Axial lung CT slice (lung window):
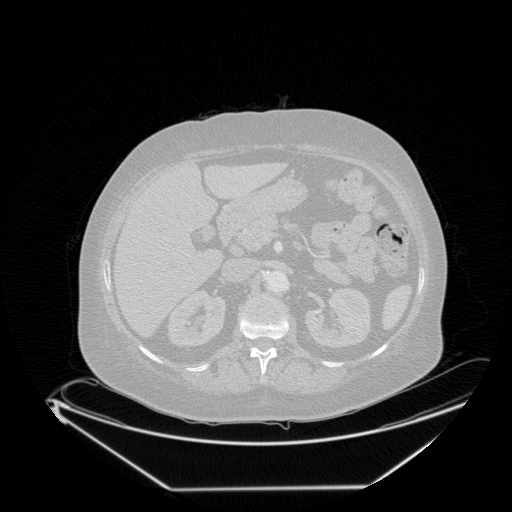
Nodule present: no